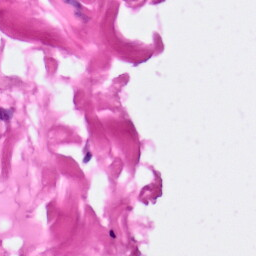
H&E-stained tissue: Pancreatic